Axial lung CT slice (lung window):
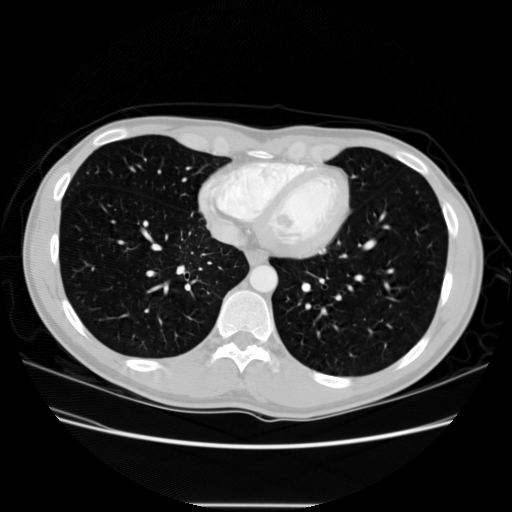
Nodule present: no